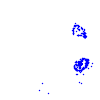
Particle: electron